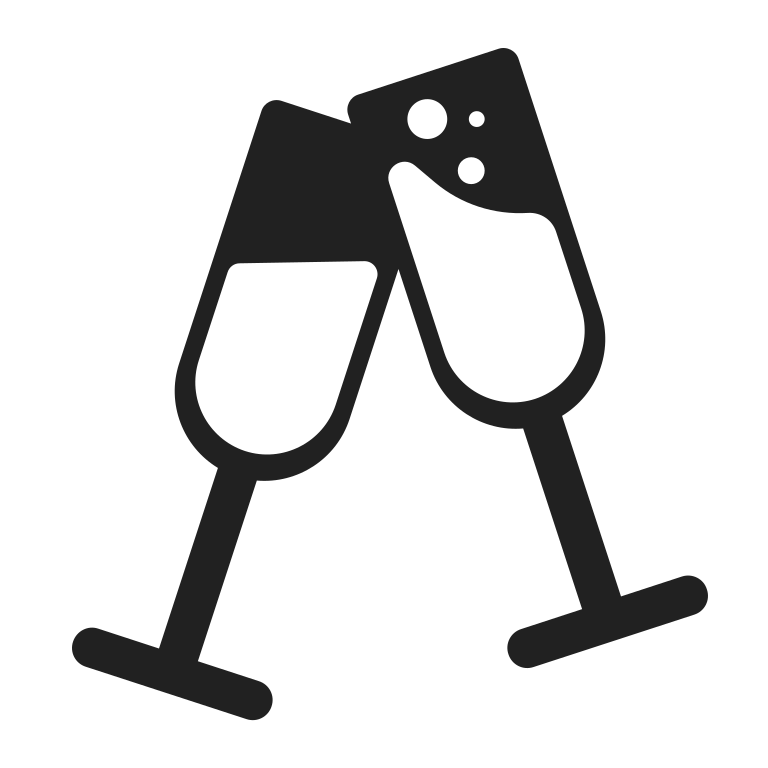
clinking glasses high contrast